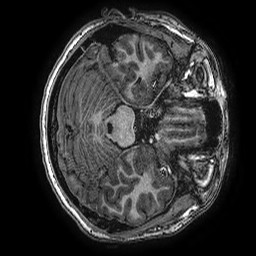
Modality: T1w
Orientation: axial
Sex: male
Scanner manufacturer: ge
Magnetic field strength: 3 T
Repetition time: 0.00766 s
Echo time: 0.003476 s